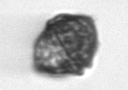
Label: Kryptoperidinium_triquetrum